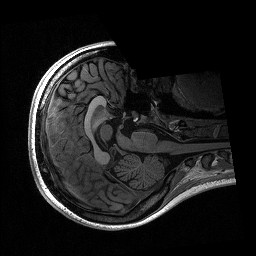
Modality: T1w
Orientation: axial